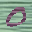
Label: 0